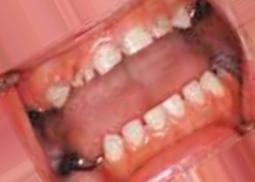
Condition: Caries